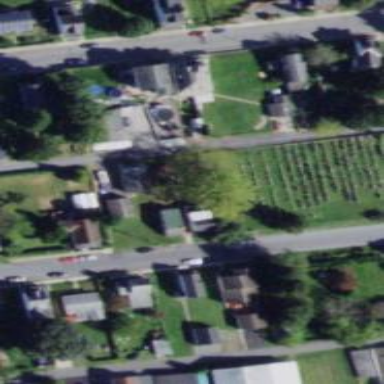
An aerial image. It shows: Cemetery.